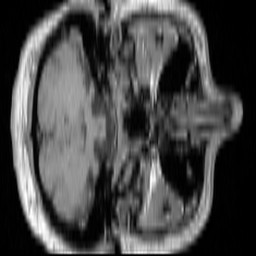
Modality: T1w
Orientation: axial
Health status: ill
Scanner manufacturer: siemens
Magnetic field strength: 3 T
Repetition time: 0.4 s
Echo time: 0.00272 s